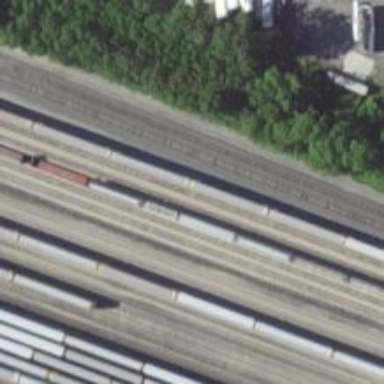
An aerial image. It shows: Railway yard in service.